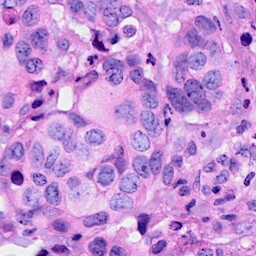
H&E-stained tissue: Breast